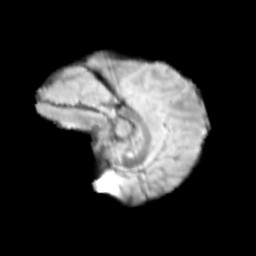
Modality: T2w
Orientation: sagittal
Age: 9
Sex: male
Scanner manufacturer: siemens
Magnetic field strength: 3 T
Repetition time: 3.8 s
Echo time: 0.07 s